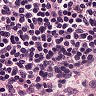
Metastatic tissue present: no